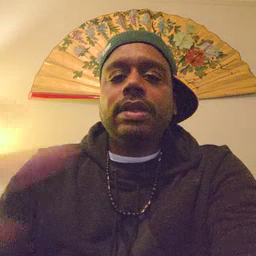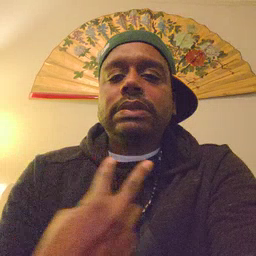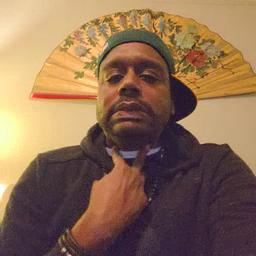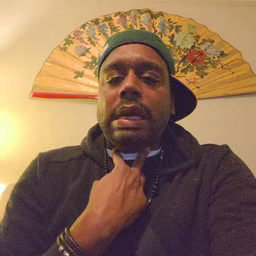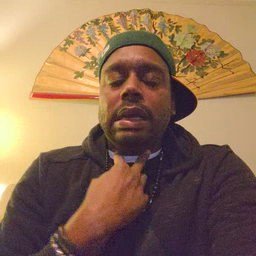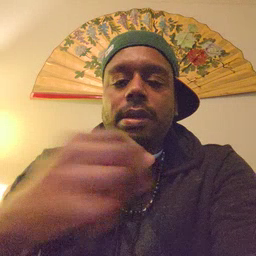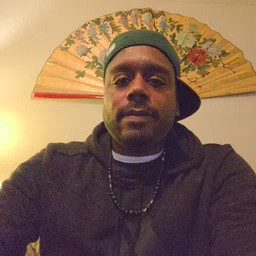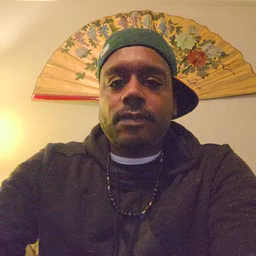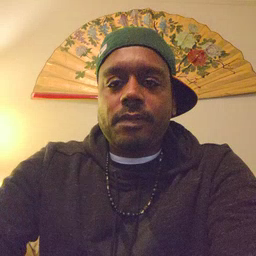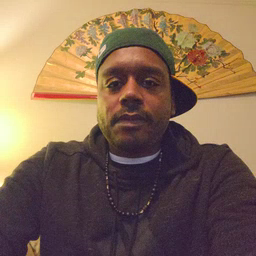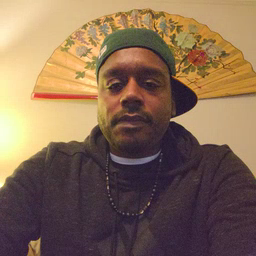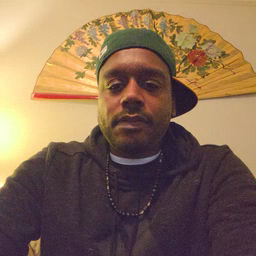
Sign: stuck